Aerial crown-view tile of a tropical tree (Barro Colorado Island, Panama), acquired 20250616:
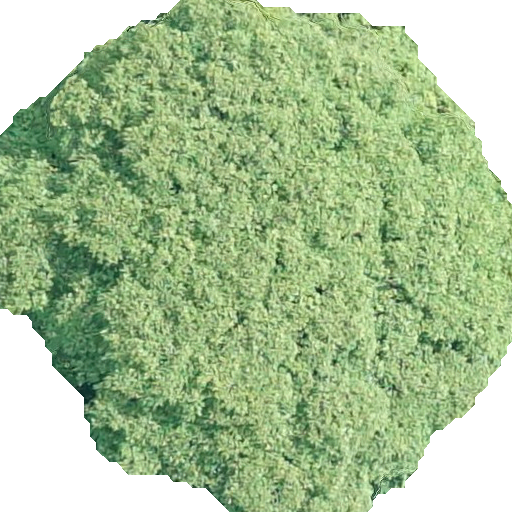
Species: Dipteryx oleifera
GBIF accepted scientific name: Dipteryx oleifera
Crown area: 306.307 m²